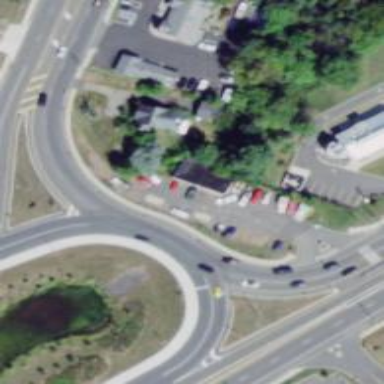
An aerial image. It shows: Circular junction on trunk highway.